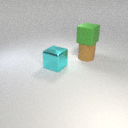
large cyan metal cube in front of large brown rubber cylinder